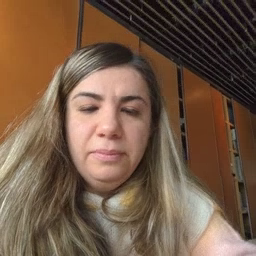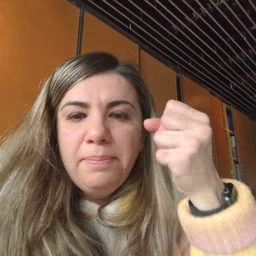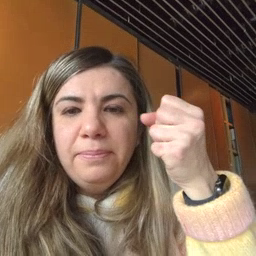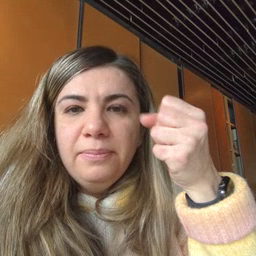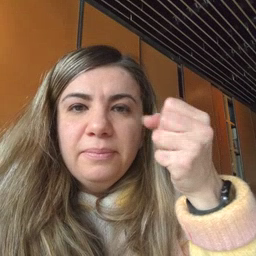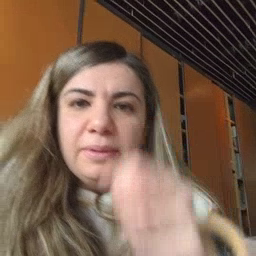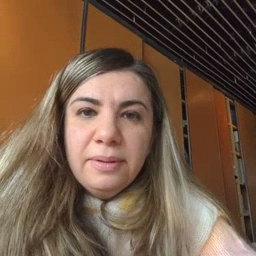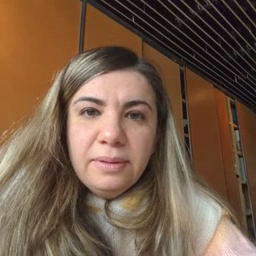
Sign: milk